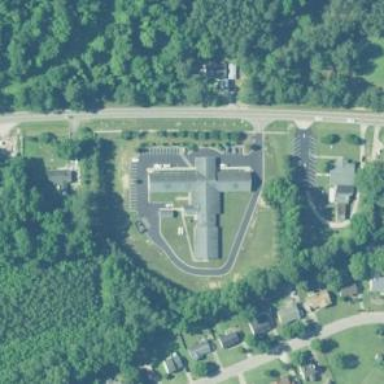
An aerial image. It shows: Nursing home building.